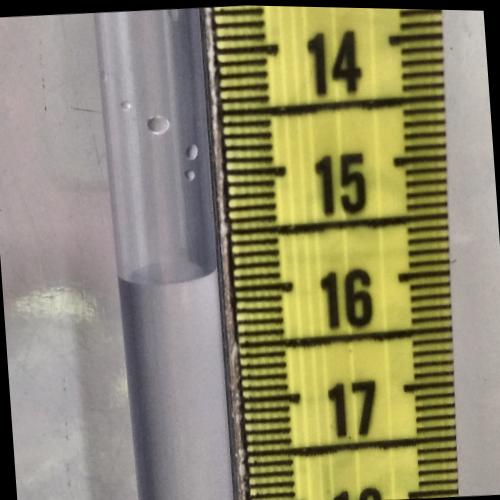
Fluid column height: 15.8 cm